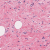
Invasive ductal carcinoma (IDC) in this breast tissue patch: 0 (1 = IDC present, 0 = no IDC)